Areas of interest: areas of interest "Shanghai Otsuka Rubber & Plastic Industrial Co., Ltd."
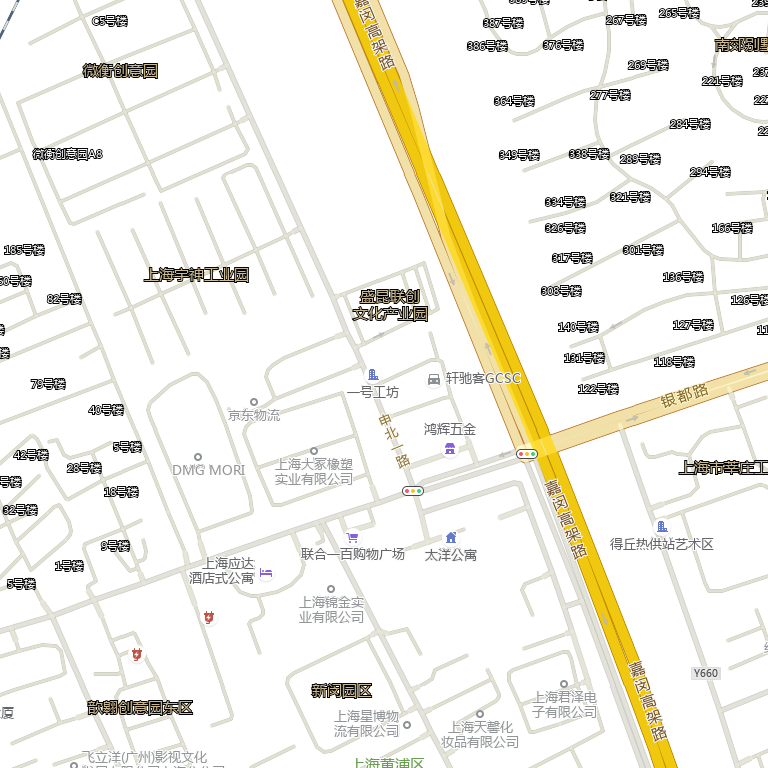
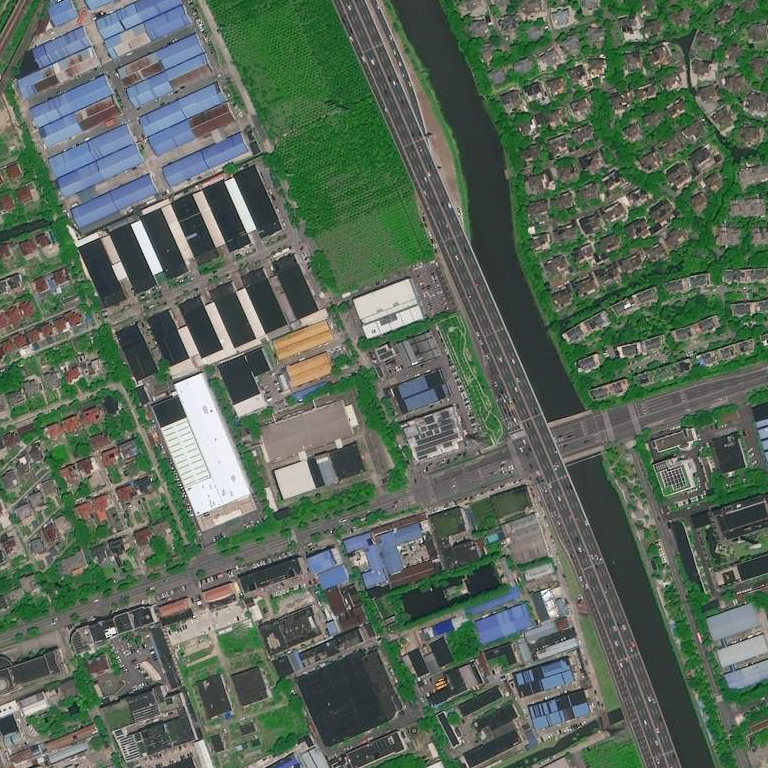